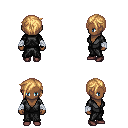
a pixel art fantasy rpg character, female body template, human, dark skin, gray robe, red pants, light blonde pixie cut hairstyle, white cloth bandages, maroon shoes, four views (front, back, left, right), 2x2 character sprite sheet, small pixel art, hard edges, no anti-aliasing